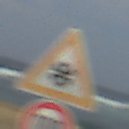
Verkehrszeichen: SchneeOderEisglaette
Zusatzzeichen unten: Geschwindigkeit100
Umgebung: Outdoor, Suburban
Tageszeit: MorningAfternoon
Wetter: PartlyCloudy
Licht: Natural
Jahreszeit: NotSpecified
Kontrast: HighContrast